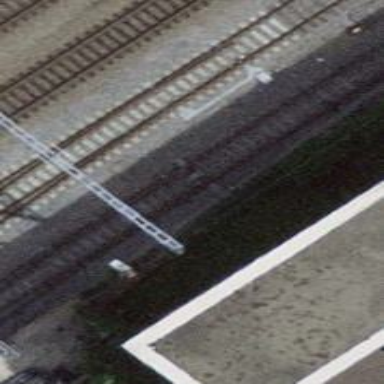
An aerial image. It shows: Railway switch.